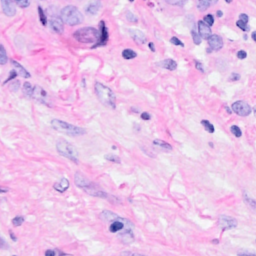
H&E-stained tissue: Breast